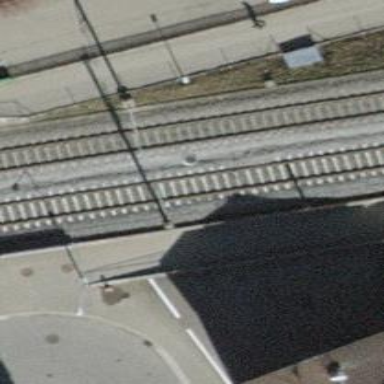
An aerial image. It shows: Railway with electrified contact lines.